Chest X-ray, PA view. Patient: 68 years old, sex F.
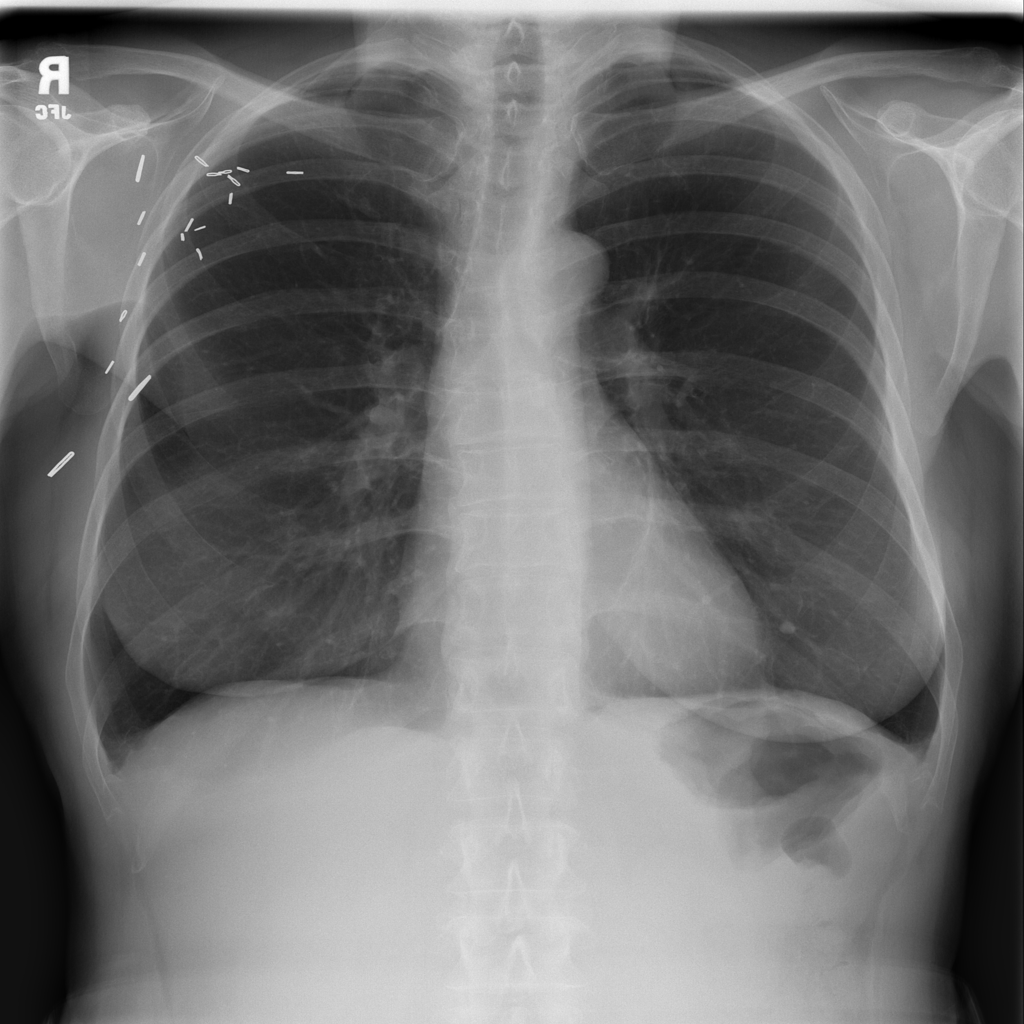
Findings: No Finding